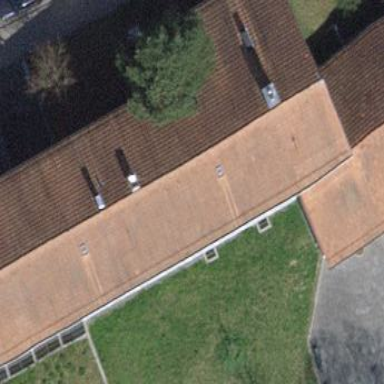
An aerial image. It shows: School building with gabled roof.